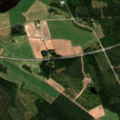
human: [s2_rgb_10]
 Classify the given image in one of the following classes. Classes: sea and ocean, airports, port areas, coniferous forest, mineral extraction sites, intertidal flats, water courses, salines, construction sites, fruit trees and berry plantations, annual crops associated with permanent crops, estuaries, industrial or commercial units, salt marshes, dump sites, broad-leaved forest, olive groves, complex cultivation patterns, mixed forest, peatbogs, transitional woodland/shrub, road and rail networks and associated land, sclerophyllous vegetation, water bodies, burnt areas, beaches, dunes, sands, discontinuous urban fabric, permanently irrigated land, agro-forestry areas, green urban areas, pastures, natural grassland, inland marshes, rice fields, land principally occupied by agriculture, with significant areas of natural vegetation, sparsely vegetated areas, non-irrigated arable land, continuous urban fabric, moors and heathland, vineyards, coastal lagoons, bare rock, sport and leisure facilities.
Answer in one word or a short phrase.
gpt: non-irrigated arable land, land principally occupied by agriculture, with significant areas of natural vegetation, coniferous forest, mixed forest, water courses